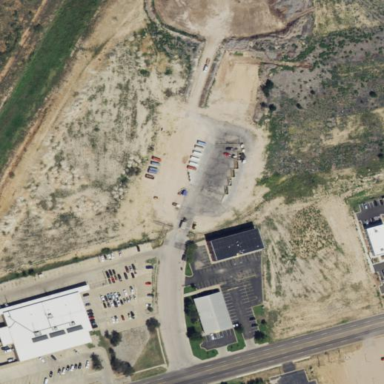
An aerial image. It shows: Recycling center.